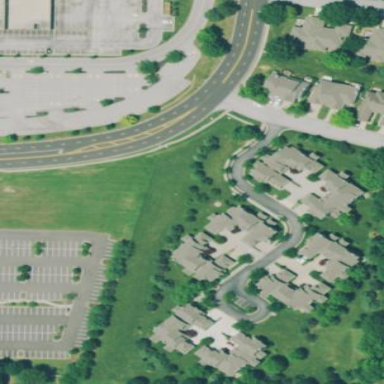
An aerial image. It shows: Condominium in residential area.